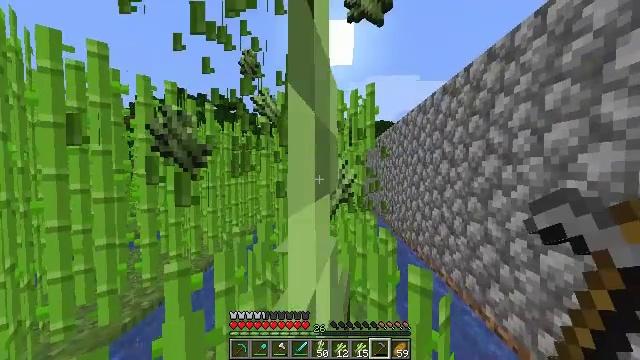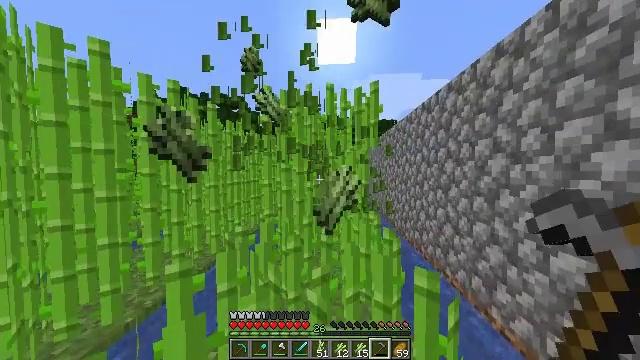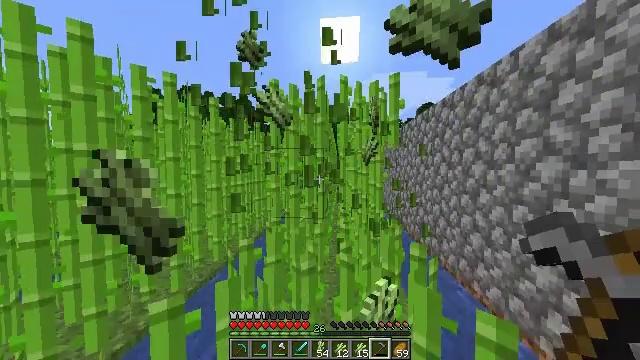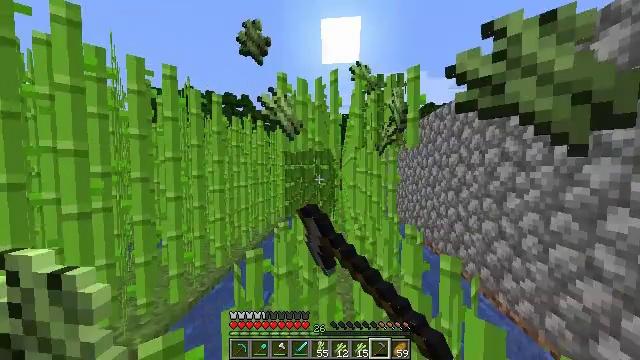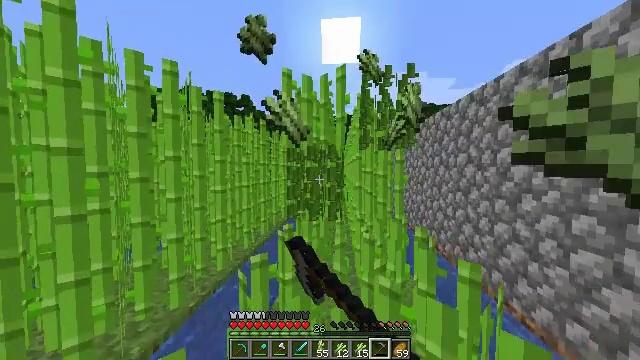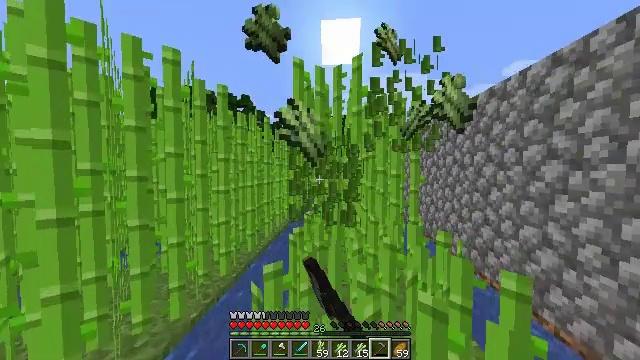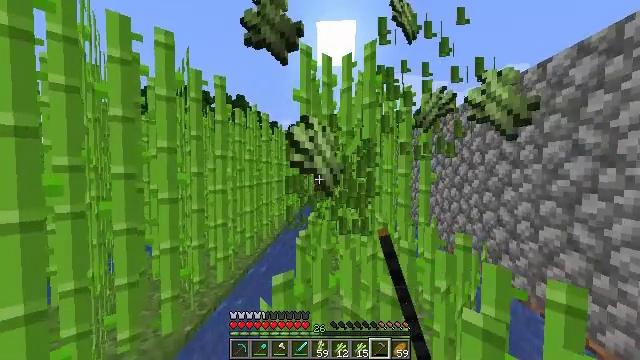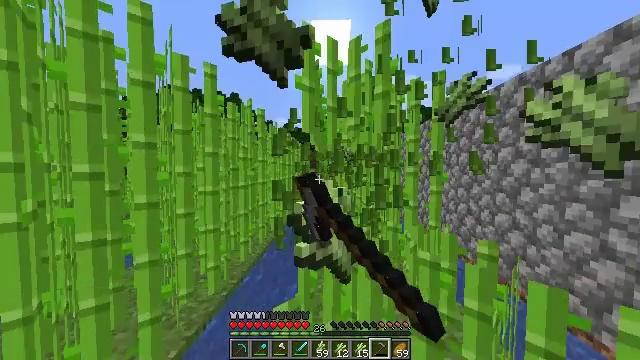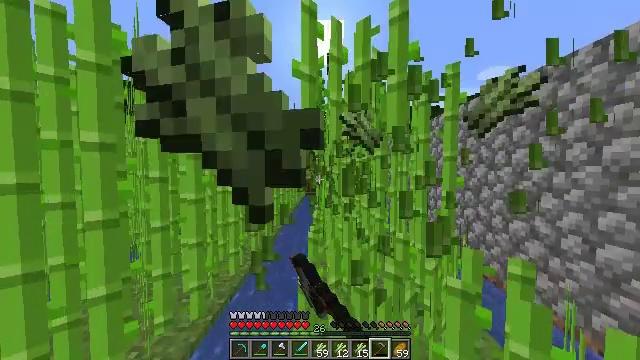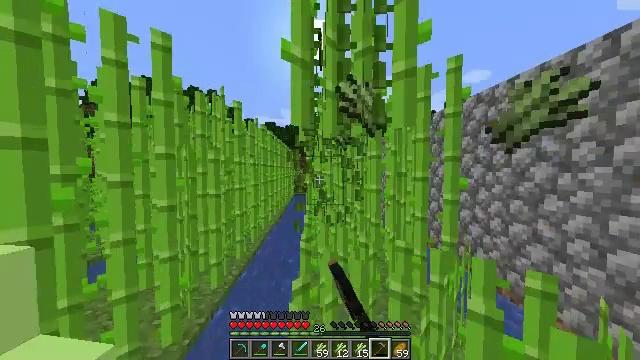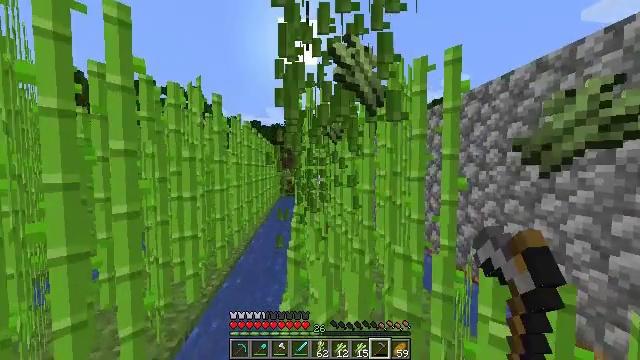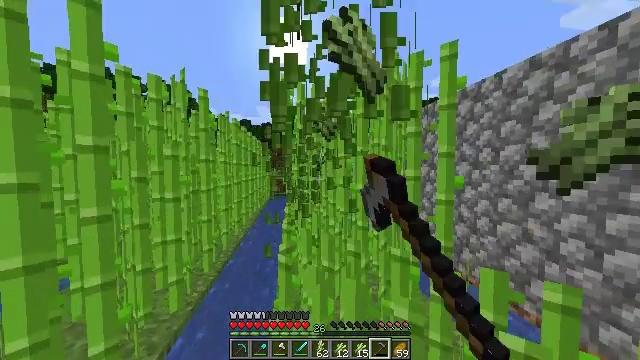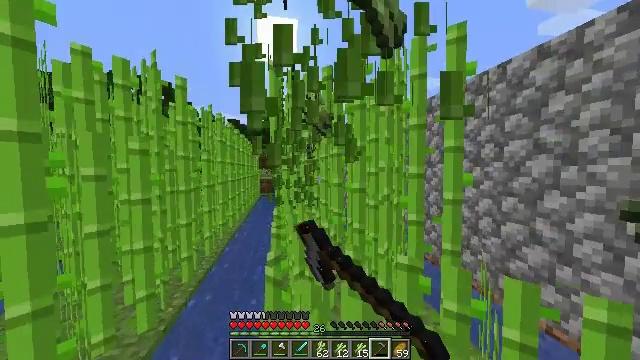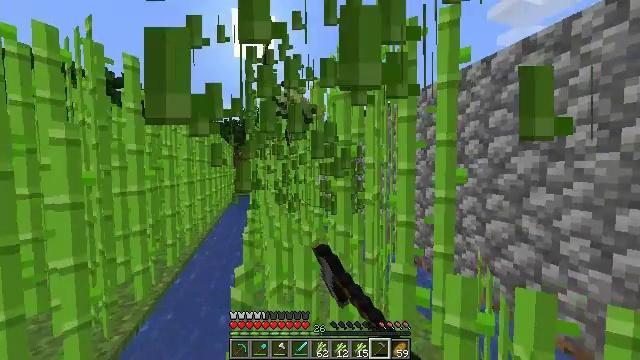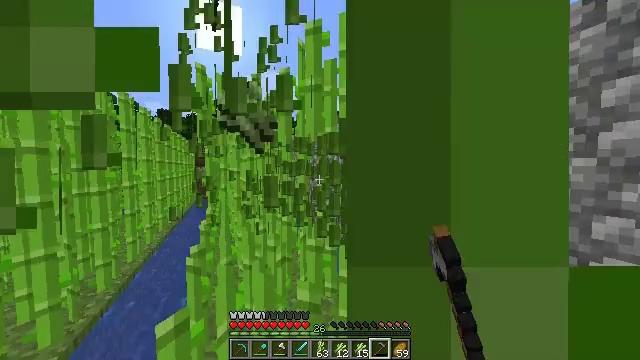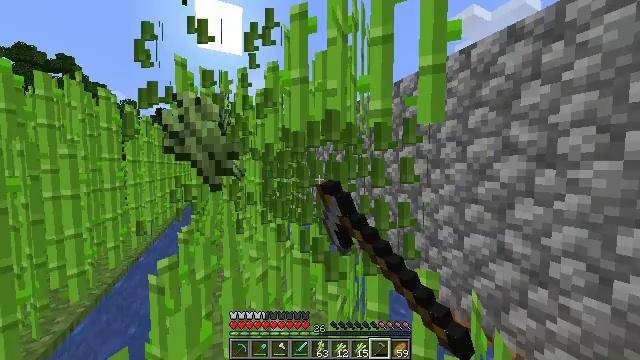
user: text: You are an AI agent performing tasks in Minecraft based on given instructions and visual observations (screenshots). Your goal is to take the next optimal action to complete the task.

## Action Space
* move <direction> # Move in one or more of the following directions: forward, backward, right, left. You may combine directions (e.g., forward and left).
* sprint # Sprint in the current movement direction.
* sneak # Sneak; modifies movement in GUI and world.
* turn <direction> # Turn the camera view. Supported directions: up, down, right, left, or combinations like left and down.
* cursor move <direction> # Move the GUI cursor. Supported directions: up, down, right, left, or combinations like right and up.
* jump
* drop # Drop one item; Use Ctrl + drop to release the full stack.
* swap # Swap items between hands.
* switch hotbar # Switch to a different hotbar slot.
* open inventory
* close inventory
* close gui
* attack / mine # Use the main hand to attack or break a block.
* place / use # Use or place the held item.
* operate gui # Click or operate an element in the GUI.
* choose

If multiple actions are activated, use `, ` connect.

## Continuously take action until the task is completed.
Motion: motion action
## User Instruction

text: Break the sugar cane.
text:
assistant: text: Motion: move forward and move left, sprint, attack / mine
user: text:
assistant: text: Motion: move forward and move left, sprint, attack / mine
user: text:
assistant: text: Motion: move forward and move left, sprint, attack / mine
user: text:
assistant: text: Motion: move forward and move left, sprint, attack / mine
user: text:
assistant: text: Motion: move forward and move left, sprint, attack / mine
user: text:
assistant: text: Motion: move forward, sprint, turn right, attack / mine
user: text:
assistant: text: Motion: move forward, sprint, turn right, attack / mine
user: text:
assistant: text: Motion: move forward, sprint, turn right, attack / mine
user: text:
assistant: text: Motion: move forward, sprint, turn right, attack / mine
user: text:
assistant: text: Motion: move forward, sprint, turn right, attack / mine
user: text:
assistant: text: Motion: move forward, sprint, turn right, attack / mine
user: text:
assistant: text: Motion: move forward, sprint, turn right, attack / mine
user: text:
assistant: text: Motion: move forward, sprint, turn right, attack / mine
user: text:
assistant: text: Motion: move forward and move right, sprint, turn right, attack / mine
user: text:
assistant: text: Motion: move forward and move right, sprint, attack / mine
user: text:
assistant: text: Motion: move forward and move right, sprint, turn left, attack / mine
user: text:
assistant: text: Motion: move forward, sprint, turn left, attack / mine
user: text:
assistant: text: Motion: move forward and move left, sprint, turn left, attack / mine
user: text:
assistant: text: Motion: move forward and move left, sprint, turn left, attack / mine
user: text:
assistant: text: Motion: move forward and move left, sprint, turn left, attack / mine
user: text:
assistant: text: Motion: move forward and move left, sprint, attack / mine
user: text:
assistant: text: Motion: move forward and move left, sprint, attack / mine
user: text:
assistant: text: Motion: move forward, sprint, attack / mine
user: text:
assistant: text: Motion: move forward, sprint, attack / mine
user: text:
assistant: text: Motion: move forward, sprint, attack / mine
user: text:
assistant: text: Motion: move forward, sprint, attack / mine
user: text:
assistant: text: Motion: move forward, sprint, turn left, attack / mine
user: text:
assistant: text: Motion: move forward, sprint, attack / mine
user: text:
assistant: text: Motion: move forward, sprint, attack / mine
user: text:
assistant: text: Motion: move forward, sprint, turn right, attack / mine